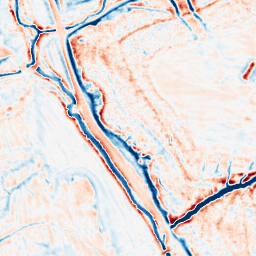
Category: edge_preserving
Decomposition family: bilateral
Decomposition parameters: d: 15
sigma_color: 50
sigma_space: 50
Upsampling method: sinc_blackman
Upsampling parameters: scale: 2
kernel_size: 4
Upsampling scale: 2